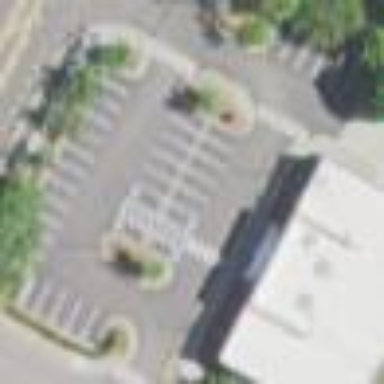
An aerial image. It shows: Parking area with surface.